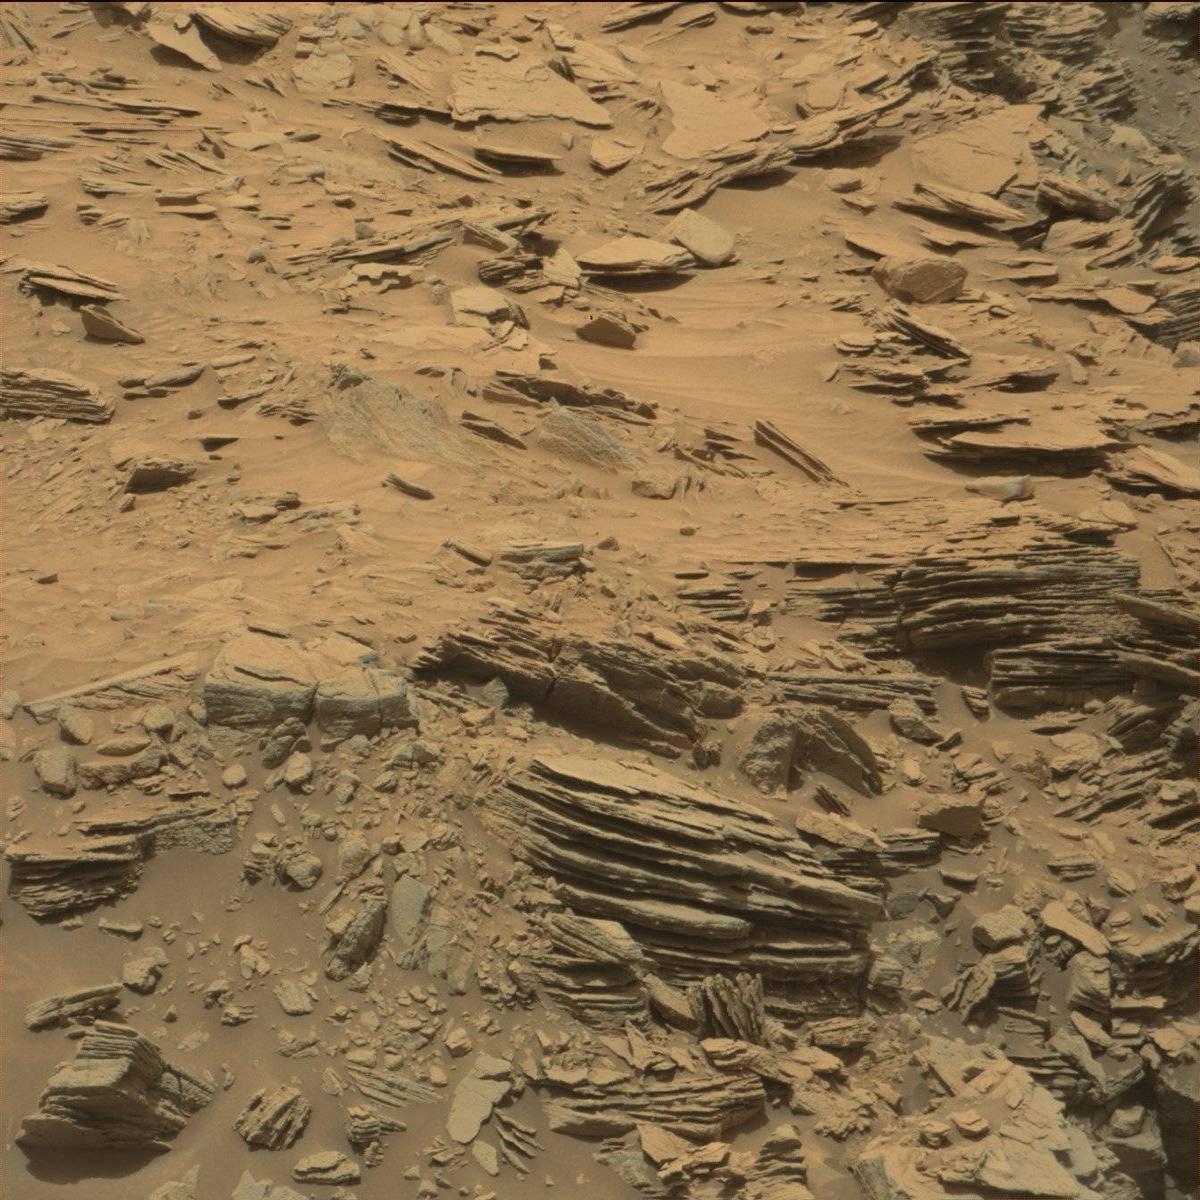
Terrain classes present: Bedrock, Sand / Soil